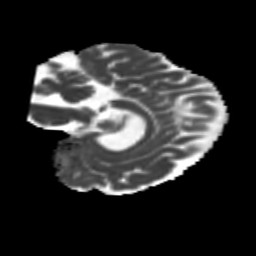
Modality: MD
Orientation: sagittal
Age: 43
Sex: female
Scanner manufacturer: siemens
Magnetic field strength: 3 T
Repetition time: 1.8 s
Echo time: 0.07 s